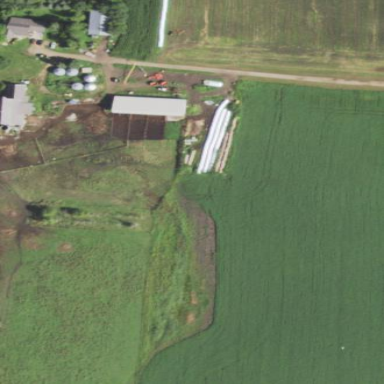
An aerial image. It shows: Farmyard area.